Question: Screen touch location do not fit the camera location.

The pink dot is where mouse click (without dividing the received 'touchX' by scaling and in other words - 'catXtouch=Gdx.input.getX()'
when I do use the scaling the problem also accord but in a smaller ratio
the "sweet spot" is when scaling is 367 but it is also not accurate.
Here is the relevance code that concern the problem:
'''
int scaling
//update is called on create
public void update(){
cam = new OrthographicCamera();
cam.setToOrtho(false,480,800);
...
...
scaling = (Gdx.graphics.getWidth()/480);
//called on render
if (Gdx.input.isTouched()) {
Vector3 touchPos = new Vector3();
touchPos.set(Gdx.input.getX(), Gdx.input.getY(), 0);
cam.unproject(touchPos);
}
@Override
public boolean touchDown(int screenX, int screenY, int pointer, int button) {
catXtouch=Gdx.input.getX()/scaling;
return true;
'''
full code:
'''
package com.mygdx.game;
import com.badlogic.gdx.Gdx;
import com.badlogic.gdx.InputProcessor;
import com.badlogic.gdx.audio.Sound;
import com.badlogic.gdx.graphics.Color;
import com.badlogic.gdx.graphics.GL20;
import com.badlogic.gdx.graphics.OrthographicCamera;
import com.badlogic.gdx.graphics.Texture;
import com.badlogic.gdx.graphics.g2d.Animation;
import com.badlogic.gdx.graphics.g2d.BitmapFont;
import com.badlogic.gdx.graphics.g2d.SpriteBatch;
import com.badlogic.gdx.graphics.g2d.TextureAtlas;
import com.badlogic.gdx.graphics.glutils.ShapeRenderer;
import com.badlogic.gdx.math.MathUtils;
import com.badlogic.gdx.math.Rectangle;
import com.badlogic.gdx.math.Vector3;
import com.badlogic.gdx.utils.viewport.Viewport;
public class StageOneClass implements InputProcessor {
private SpriteBatch batch;
private Texture building1;
private Texture building2;
private Texture side1;
private Texture side2;
private Texture side3;
private Texture side4;
private Texture cat;
private Texture obs1;
private OrthographicCamera cam;
private long StartCountTime;
private long CorrectCountTime;
private float SideY;
private float BuildY;
private int obsX;
private float obsY;
private TextureAtlas catatlas;
private TextureAtlas birdatlas;
private Animation catanime;
private Animation birdanime;
private float timeIsZero =0;
private int catXtouch;
private int scaling;
private int scrennwidth;
private Rectangle CatRect;
private Rectangle ObsRect;
private Sound catsound;
private ShapeRenderer sr;
private BitmapFont font;
private int score;
private int catY;
private int Direction;
private float BooleanResaultX;
private Viewport Viewport;
public StageOneClass(){
}
public void update(){
cam = new OrthographicCamera();
cam.setToOrtho(false,480,800);
//Viewport = new FillViewport(480,800,cam);
catY=20;
sr = new ShapeRenderer();
batch = new SpriteBatch();
building1 = new Texture(Gdx.files.internal("building1.png"));
building2 = new Texture(Gdx.files.internal("building2.png"));
side1 = new Texture(Gdx.files.internal("side1.png"));
side2 = new Texture(Gdx.files.internal("side2.png"));
side3 = new Texture(Gdx.files.internal("side1.png"));
side4 = new Texture(Gdx.files.internal("side2.png"));
cat = new Texture(Gdx.files.internal("cat1.png"));
StartCountTime = System.currentTimeMillis();
obs1 = new Texture(Gdx.files.internal("obsone.png"));
obsY=800;
catatlas =new TextureAtlas(Gdx.files.internal("catatlas.pack"));
catanime = new Animation(1/10f,catatlas.getRegions());
birdatlas= new TextureAtlas(Gdx.files.internal("birdatlas.pack"));
birdanime= new Animation(1/10f,birdatlas.getRegions());
Gdx.input.setInputProcessor(this);
scaling = (Gdx.graphics.getWidth()/480);
catsound = Gdx.audio.newSound(Gdx.files.internal("catsound.mp3"));
font = new BitmapFont();
font.setColor(Color.BLACK);
font.scale(1);
}
public void MovingBackGround() {
CorrectCountTime = System.currentTimeMillis();
if ((CorrectCountTime - StartCountTime) > 1000) {
BuildY -= 4;
SideY -= 1;
obsY -=3;
if (Direction==0){
obsX+=2;
}
if(Direction==1){
obsX-=2;
}
}
if (obsX<50){
Direction=0;
}
if(obsX>430-150) {
Direction =1;
}
if (BuildY < -800) {
BuildY = 0;
}
if (SideY < -800) {
SideY = 0;
}if(obsY<= 0){
obsY=800;
}
}
public void render() {
Gdx.gl.glClearColor(1, 0, 0, 1);
Gdx.gl.glClear(GL20.GL_COLOR_BUFFER_BIT);
if (obsY == 800) {
obsX = MathUtils.random(40, 430 - 150);
}
ObsRect = new Rectangle(obsX, obsY, 100, 100);
CatRect = new Rectangle(catXtouch+40, 20+40, 70, 70);
if (catXtouch < 25) {
catXtouch = 25;
}
if (catXtouch > 430-150) {
catXtouch = 430-150;
}
MovingBackGround();
timeIsZero += Gdx.graphics.getDeltaTime();
batch.setProjectionMatrix(cam.combined);
batch.begin();
batch.draw(building1, 50, BuildY, 380, 800);
batch.draw(building2, 50, BuildY + 800, 380, 800);
batch.draw(side1, 0, SideY, 50, 800);
batch.draw(side2, 0, SideY + 800, 50, 800);
batch.draw(side3, 430, SideY + 800, 50, 800);
batch.draw(side4, 430, SideY, 50, 800);
font.draw(batch, " SCORE : " + score, 50, 770);
batch.draw(catanime.getKeyFrame(timeIsZero, true), catXtouch, catY, 150, 150);
if ((CorrectCountTime - StartCountTime) > 1000) {
batch.draw(birdanime.getKeyFrame(timeIsZero, true), obsX, obsY, 100, 100);
}
batch.end();
if (ObsRect.overlaps(CatRect)) {
//catsound.play();
score++;
catsound.play();
obsY = 850;
}
sr.setProjectionMatrix(cam.combined);
sr.begin(ShapeRenderer.ShapeType.Line);
sr.setColor(new Color(0, 0, 1, 0));
sr.rect(obsX, obsY, 100, 100);
sr.rect(catXtouch+40,catY+40,70,70);
sr.end();
if (Gdx.input.isTouched()) {
Vector3 touchPos = new Vector3();
touchPos.set(Gdx.input.getX(), Gdx.input.getY(), 0);
cam.unproject(touchPos);
}
}
public void dispose(){
building1.dispose();
building2.dispose();
side1.dispose();
side2.dispose();
side3.dispose();
side4.dispose();
cat.dispose();
catatlas.dispose();
catsound.dispose();
}
@Override
public boolean touchDown(int screenX, int screenY, int pointer, int button) {
catXtouch=Gdx.input.getX()/scaling;//(screenX/scaling)-150/2;
return true;
}
@Override
public boolean keyDown(int keycode) {
return false;
}
@Override
public boolean keyUp(int keycode) {
return false;
}
@Override
public boolean keyTyped(char character) {
return false;
}
@Override
public boolean touchUp(int screenX, int screenY, int pointer, int button) {
return false;
}
@Override
public boolean touchDragged(int screenX, int screenY, int pointer) {
return false;
}
@Override
public boolean mouseMoved(int screenX, int screenY) {
return false;
}
@Override
public boolean scrolled(int amount) {
return false;
}
}
'''
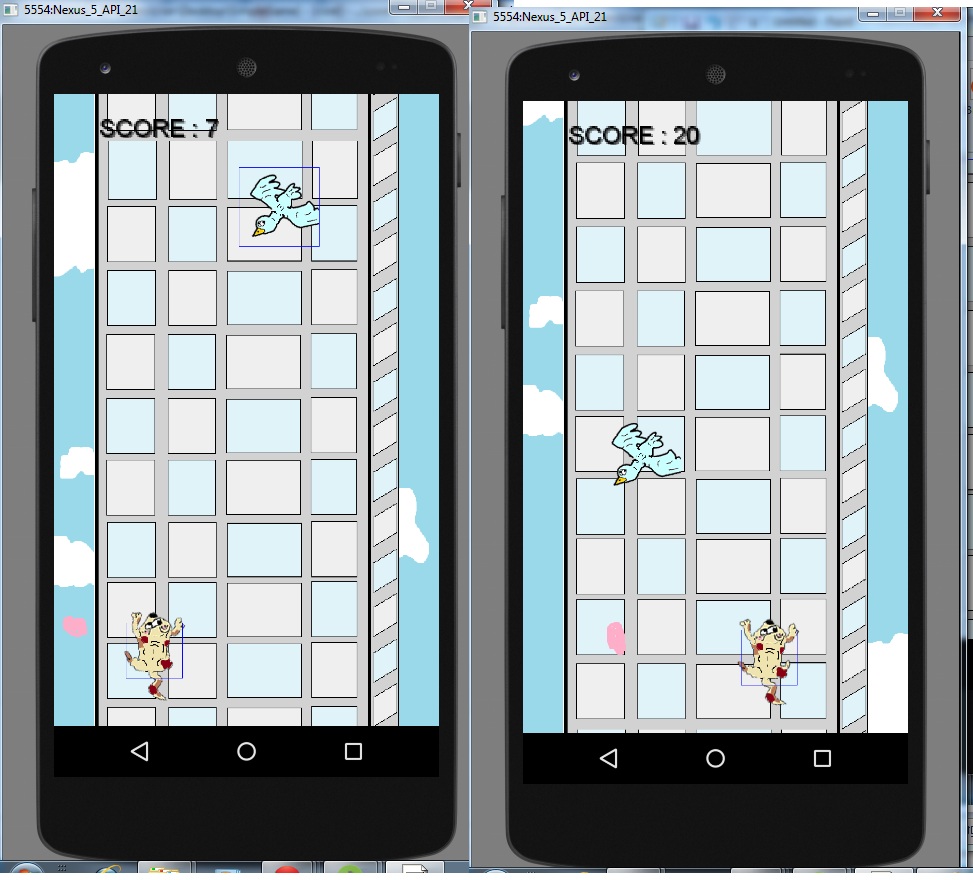
Answer: if any one have this problem this is the solution
the problem was scaling equal to 2 and not 2.25 because hes an int make him a double and show getWidth as a double
'''
scaling = ((double)Gdx.graphics.getWidth()/480);
'''